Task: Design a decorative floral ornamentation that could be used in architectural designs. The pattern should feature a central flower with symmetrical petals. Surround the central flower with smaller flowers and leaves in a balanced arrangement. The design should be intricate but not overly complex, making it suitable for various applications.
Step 673:
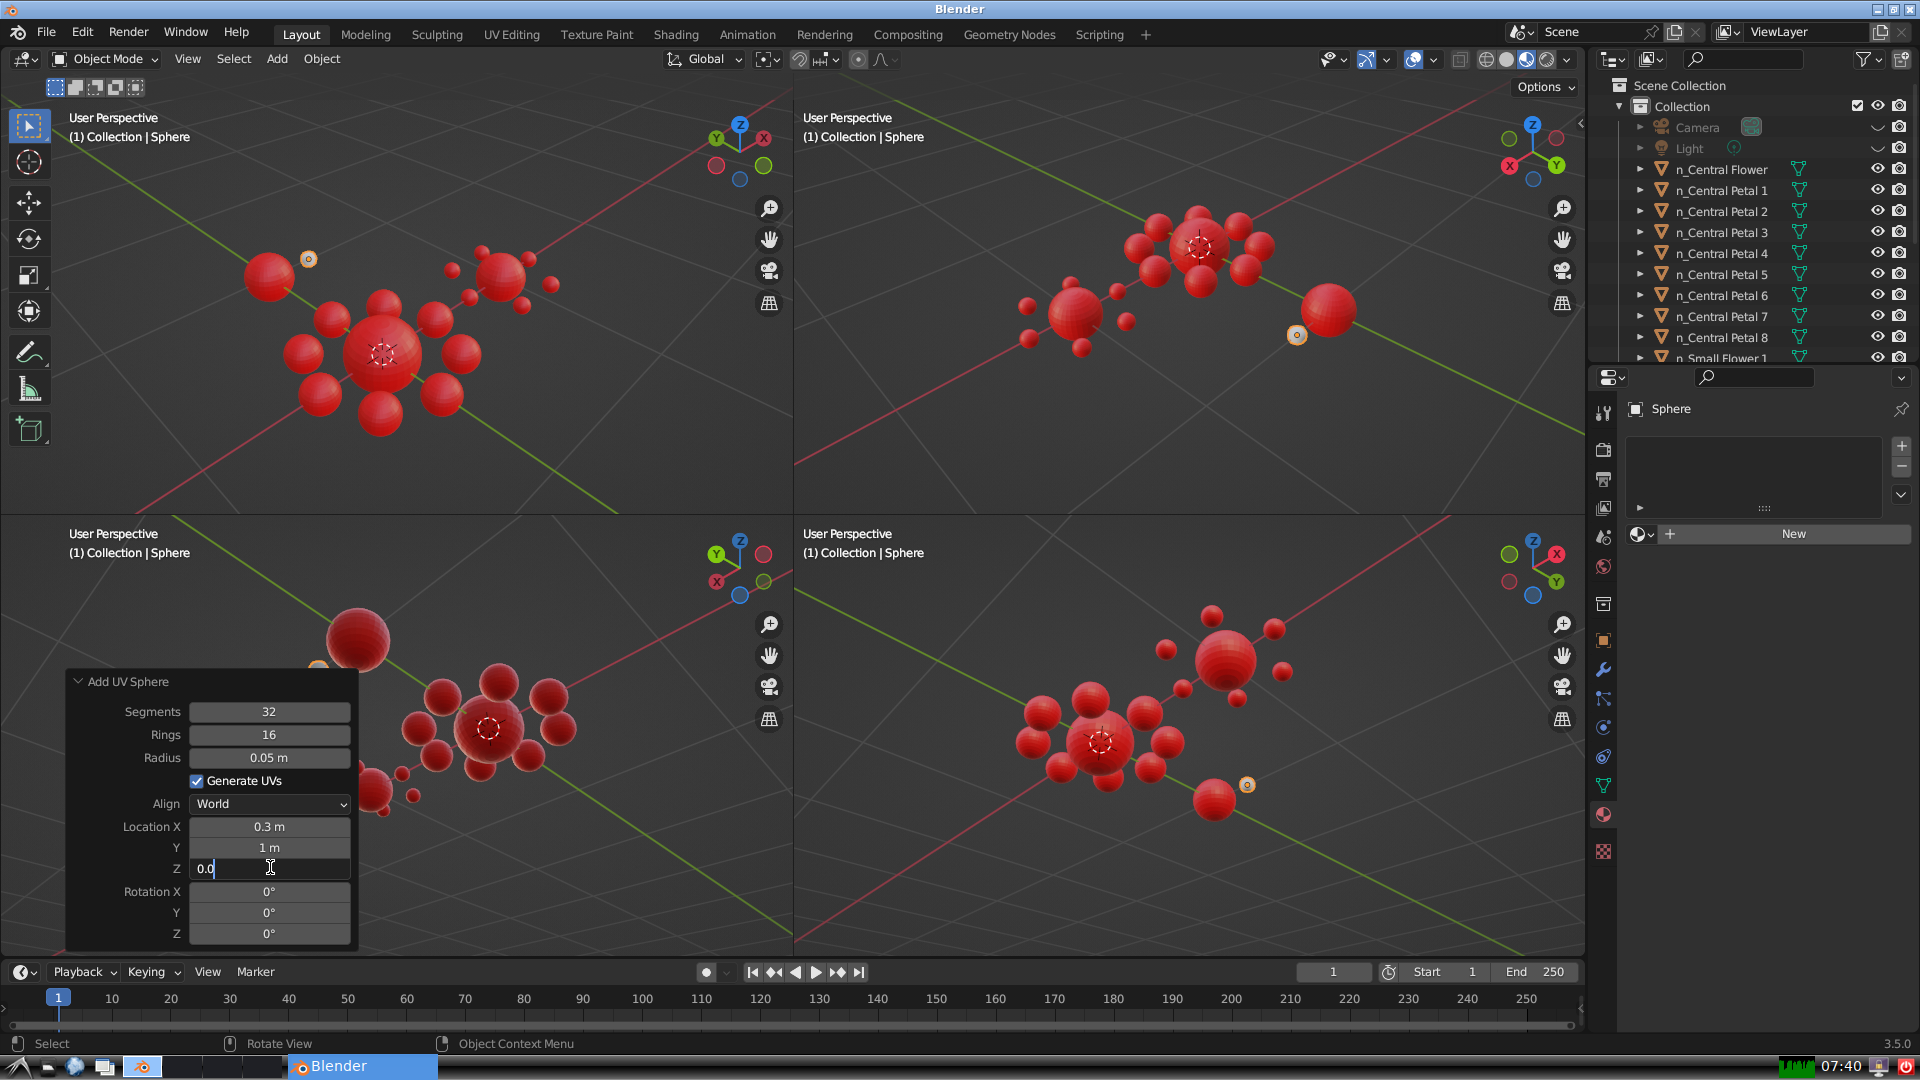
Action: {"key_press": ['Return']}